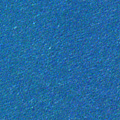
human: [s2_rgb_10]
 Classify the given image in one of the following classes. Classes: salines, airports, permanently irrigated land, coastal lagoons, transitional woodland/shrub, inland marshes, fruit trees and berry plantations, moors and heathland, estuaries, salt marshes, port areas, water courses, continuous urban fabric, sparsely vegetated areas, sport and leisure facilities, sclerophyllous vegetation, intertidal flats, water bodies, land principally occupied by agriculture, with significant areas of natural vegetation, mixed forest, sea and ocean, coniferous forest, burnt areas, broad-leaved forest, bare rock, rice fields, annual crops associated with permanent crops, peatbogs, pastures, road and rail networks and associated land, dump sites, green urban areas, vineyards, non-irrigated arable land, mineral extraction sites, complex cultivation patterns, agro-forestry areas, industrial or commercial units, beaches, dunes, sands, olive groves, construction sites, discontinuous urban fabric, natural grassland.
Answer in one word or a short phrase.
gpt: sea and ocean